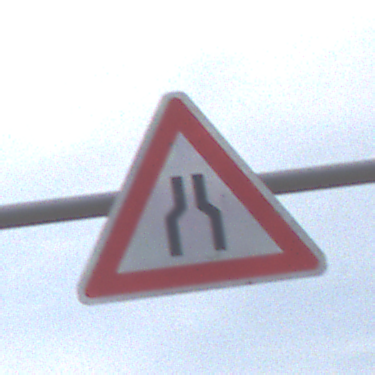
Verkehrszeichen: VerengteFahrbahn
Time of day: Midday
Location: Outdoor (RoadRail)
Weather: PartlyCloudy
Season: NotSpecified
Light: Natural